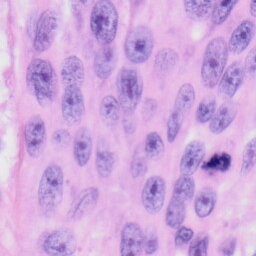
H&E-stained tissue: Skin